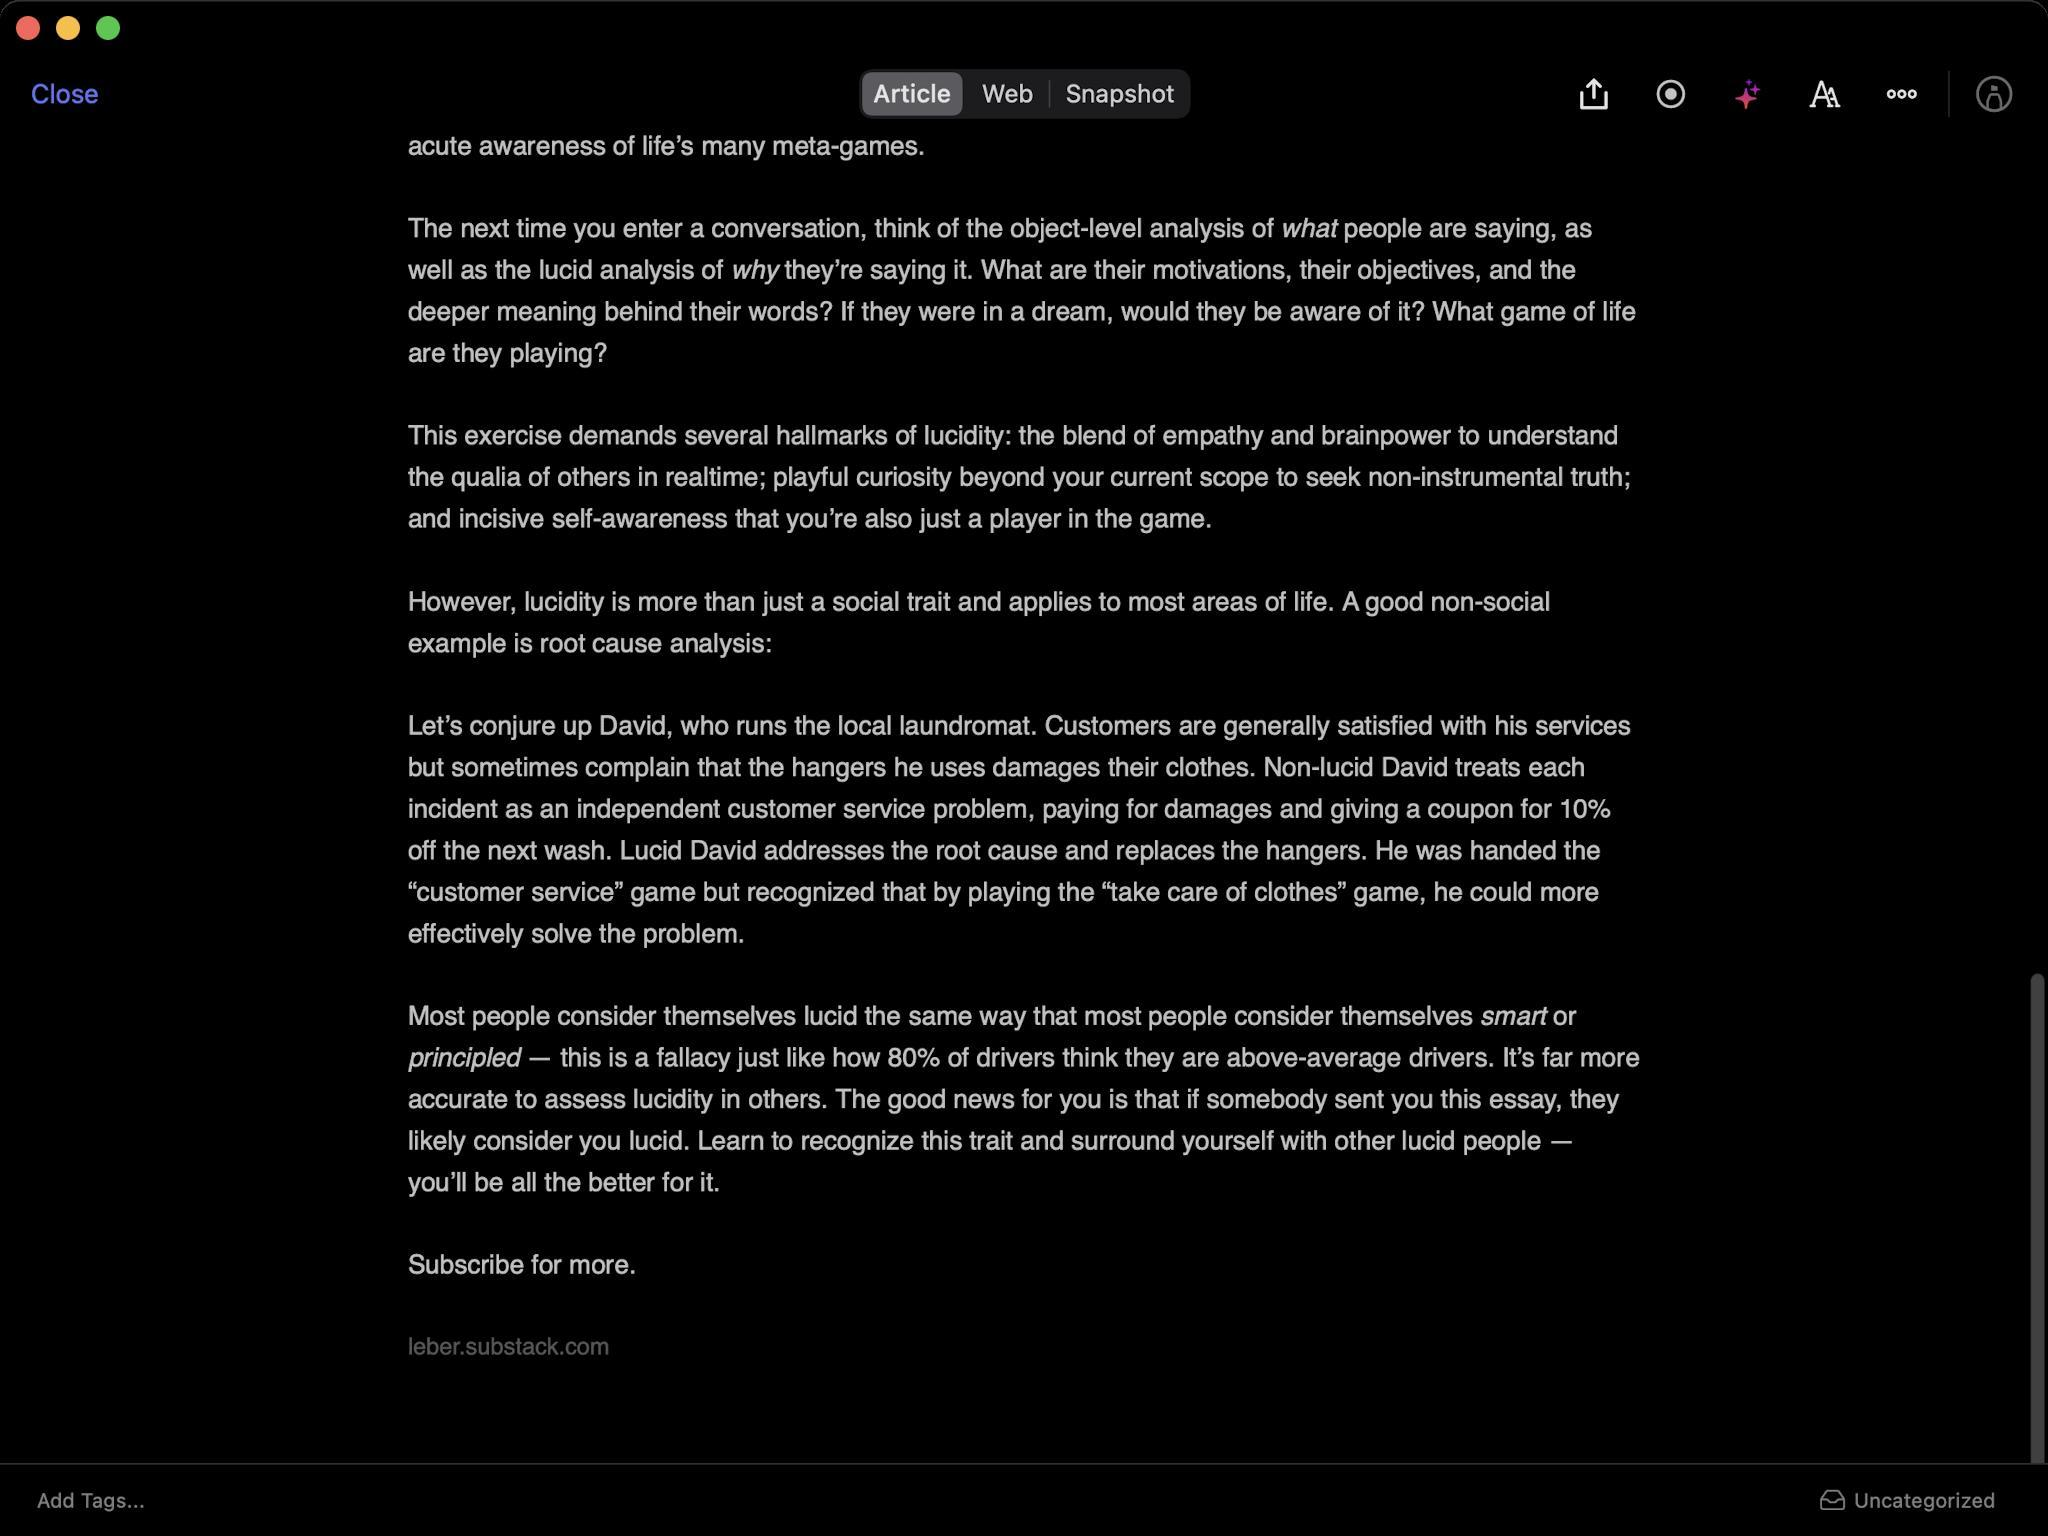
Accessibility tree:
{"name": "Cubox", "role": "AXWindow", "description": null, "role_description": "standard window", "value": null, "position": "351.00;95.00", "size": "1024;768", "children": [{"name": null, "role": "AXGroup", "description": null, "role_description": "group", "value": null, "position": "0.00;0.00", "size": "1024;768", "children": [{"name": null, "role": "AXGroup", "description": null, "role_description": "group", "value": null, "position": "0.00;0.00", "size": "1024;768", "children": [{"name": null, "role": "AXGroup", "description": null, "role_description": "Nav bar", "value": null, "position": "0.00;27.72", "size": "1024;38", "children": [{"name": null, "role": "AXButton", "description": "Close", "role_description": "button", "value": null, "position": "9.24;30.03", "size": "43;34", "children": []}, {"name": null, "role": "AXTabGroup", "description": null, "role_description": "tab group", "value": null, "position": "429.66;34.65", "size": "166;25", "children": [{"name": null, "role": "AXRadioButton", "description": "Article", "role_description": "tab", "value": 1, "position": "429.66;34.65", "size": "53;25", "children": []}, {"name": null, "role": "AXRadioButton", "description": "Web", "role_description": "tab", "value": 0, "position": "483.56;34.65", "size": "41;25", "children": []}, {"name": null, "role": "AXRadioButton", "description": "Snapshot", "role_description": "tab", "value": 0, "position": "525.14;34.65", "size": "70;25", "children": []}]}, {"name": null, "role": "AXButton", "description": "shareMore", "role_description": "button", "value": null, "position": "785.40;35.42", "size": "23;23", "children": []}, {"name": null, "role": "AXButton", "description": "shareUnread", "role_description": "button", "value": null, "position": "823.90;35.42", "size": "23;23", "children": []}, {"name": null, "role": "AXButton", "description": "insightIcon", "role_description": "button", "value": null, "position": "862.40;35.42", "size": "23;23", "children": []}, {"name": null, "role": "AXButton", "description": "shareReaderStyle", "role_description": "button", "value": null, "position": "900.90;35.42", "size": "23;23", "children": []}, {"name": null, "role": "AXButton", "description": "shareReaderMore", "role_description": "button", "value": null, "position": "939.40;35.42", "size": "23;23", "children": []}, {"name": null, "role": "AXButton", "description": "mark 0", "role_description": "button", "value": null, "position": "985.60;35.42", "size": "23;23", "children": []}]}, {"name": null, "role": "AXGroup", "description": null, "role_description": "group", "value": null, "position": "0.00;0.00", "size": "1024;768", "children": [{"name": null, "role": "AXGroup", "description": null, "role_description": "group", "value": null, "position": "0.00;0.00", "size": "1024;768", "children": [{"name": null, "role": "AXGroup", "description": null, "role_description": "group", "value": null, "position": "0.00;0.00", "size": "1024;768", "children": [{"name": null, "role": "AXGroup", "description": null, "role_description": "group", "value": null, "position": "0.00;0.00", "size": "1024;768", "children": [{"name": null, "role": "AXGroup", "description": null, "role_description": "group", "value": null, "position": "0.00;-1072.00", "size": "1025;770", "children": [{"name": null, "role": "AXGroup", "description": null, "role_description": "group", "value": null, "position": "0.00;-1072.00", "size": "1025;770", "children": [{"name": null, "role": "AXWebArea", "description": "On lucidity - by Leber - Vanguard Anthology", "role_description": "AXWebArea", "value": "", "position": "0.00;-1072.00", "size": "1025;1804", "children": [{"name": null, "role": "AXHeading", "description": "When someone just gets it", "role_description": "heading", "value": "1", "position": "204.00;-1011.00", "size": "266;27", "children": []}, {"name": null, "role": "AXLink", "description": "leber.substack.com", "role_description": "link", "value": "", "position": "204.00;-975.00", "size": "101;17", "children": []}, {"name": null, "role": "AXStaticText", "description": "Leber", "role_description": "text", "value": "", "position": "314.00;-975.00", "size": "32;17", "children": []}, {"name": null, "role": "AXStaticText", "description": "On lucky occasions, you’ll meet someone who just", "role_description": "text", "value": "", "position": "204.00;-929.00", "size": "296;18", "children": []}, {"name": null, "role": "AXStaticText", "description": "gets it", "role_description": "text", "value": "", "position": "498.00;-929.00", "size": "37;18", "children": []}, {"name": null, "role": "AXStaticText", "description": ". They pick up on your subtle hints and drop you some of their own. They understand the games of life, and are often very good at them. They are rabidly curious, sharply witty, and brightly playful. This person is", "role_description": "text", "value": "", "position": "204.00;-929.00", "size": "610;59", "children": []}, {"name": null, "role": "AXStaticText", "description": "lucid", "role_description": "text", "value": "", "position": "532.00;-888.00", "size": "29;18", "children": []}, {"name": null, "role": "AXStaticText", "description": ".", "role_description": "text", "value": "", "position": "559.00;-888.00", "size": "6;18", "children": []}, {"name": null, "role": "AXStaticText", "description": "In the words of F. Scott Fitzgerald (don’t index on who this was said about):", "role_description": "text", "value": "", "position": "204.00;-847.00", "size": "436;18", "children": []}, {"name": null, "role": "AXStaticText", "description": "“…there was something gorgeous about him, some heightened sensitivity to the promises of life, as if he were related to one of those intricate machines that register earthquakes ten thousand miles away.”", "role_description": "text", "value": "", "position": "220.00;-805.00", "size": "594;39", "children": []}, {"name": null, "role": "AXStaticText", "description": "Lucidity describes a person (as opposed to an action) the same way that", "role_description": "text", "value": "", "position": "204.00;-744.00", "size": "424;18", "children": []}, {"name": null, "role": "AXStaticText", "description": "smart", "role_description": "text", "value": "", "position": "626.00;-744.00", "size": "35;18", "children": []}, {"name": null, "role": "AXStaticText", "description": "does — a smart or lucid person will be smart or lucid in many different contexts.", "role_description": "text", "value": "", "position": "204.00;-744.00", "size": "599;39", "children": []}, {"name": null, "role": "AXStaticText", "description": "Here are three standard definitions of", "role_description": "text", "value": "", "position": "204.00;-681.00", "size": "221;18", "children": []}, {"name": null, "role": "AXStaticText", "description": "lucid", "role_description": "text", "value": "", "position": "423.00;-681.00", "size": "29;18", "children": []}, {"name": null, "role": "AXStaticText", "description": "that are helpful in triangulating an understanding of our new definition:", "role_description": "text", "value": "", "position": "204.00;-681.00", "size": "597;39", "children": []}, {"name": null, "role": "AXGroup", "description": "", "role_description": "list", "value": "", "position": "204.00;-622.00", "size": "617;126", "children": [{"name": null, "role": "AXStaticText", "description": "a specific piece of writing is lucid when it’s cogent and easy to understand.", "role_description": "text", "value": "", "position": "234.00;-620.00", "size": "433;18", "children": []}, {"name": null, "role": "AXStaticText", "description": "in medical terms, it’s said that dementia patients", "role_description": "text", "value": "", "position": "234.00;-578.00", "size": "284;18", "children": []}, {"name": null, "role": "AXStaticText", "description": "lack", "role_description": "text", "value": "", "position": "516.00;-578.00", "size": "25;18", "children": []}, {"name": null, "role": "AXStaticText", "description": "lucidity when they are unable to perceive basic realities about the world around them.", "role_description": "text", "value": "", "position": "234.00;-578.00", "size": "547;39", "children": []}, {"name": null, "role": "AXStaticText", "description": "lucid dreaming, a state of utter comprehension about your plane of existence.", "role_description": "text", "value": "", "position": "234.00;-516.00", "size": "449;18", "children": []}]}, {"name": null, "role": "AXStaticText", "description": "Thus, a", "role_description": "text", "value": "", "position": "204.00;-475.00", "size": "48;18", "children": []}, {"name": null, "role": "AXStaticText", "description": "lucid person", "role_description": "text", "value": "", "position": "251.00;-475.00", "size": "72;18", "children": []}, {"name": null, "role": "AXStaticText", "description": "is compelling, perceptive, and aware of life’s meta-games. Lucid people are the opposites of", "role_description": "text", "value": "", "position": "204.00;-475.00", "size": "580;39", "children": []}, {"name": null, "role": "AXStaticText", "description": "NPCs", "role_description": "text", "value": "", "position": "277.00;-454.00", "size": "36;18", "children": []}, {"name": null, "role": "AXStaticText", "description": ", those who play the games that life gives them without a second thought.", "role_description": "text", "value": "", "position": "311.00;-454.00", "size": "427;18", "children": []}, {"name": null, "role": "AXStaticText", "description": "Lucid people aren’t dogmatic.", "role_description": "text", "value": "", "position": "204.00;-412.00", "size": "175;17", "children": []}, {"name": null, "role": "AXStaticText", "description": "Most ideologies are full of heuristics that non-lucid people rely on since they can’t actively evaluate different situations.", "role_description": "text", "value": "", "position": "204.00;-412.00", "size": "613;38", "children": []}, {"name": null, "role": "AXStaticText", "description": "Since they have eclectic life philosophies, lucid people are full of surprises and it’s hard to predict what they’ll say or do next. That’s often why the conversations will go well and they will", "role_description": "text", "value": "", "position": "204.00;-392.00", "size": "603;60", "children": []}, {"name": null, "role": "AXStaticText", "description": "just get it", "role_description": "text", "value": "", "position": "305.00;-350.00", "size": "54;18", "children": []}, {"name": null, "role": "AXStaticText", "description": "— they are actually thinking about what you’re saying and not just following a script.", "role_description": "text", "value": "", "position": "204.00;-350.00", "size": "605;39", "children": []}, {"name": null, "role": "AXStaticText", "description": "Don’t confuse lucidity and competence. Competence is when you’re good at life’s games; lucidity is knowing which game you’re playing. Disaster can arise if you end up being good at the wrong game.", "role_description": "text", "value": "", "position": "204.00;-288.00", "size": "582;38", "children": []}, {"name": null, "role": "AXStaticText", "description": "Take, for example, the couple Stacy and James. When they argue, Stacy quickly devolves to making irrational, emotional arguments. James has two options:", "role_description": "text", "value": "", "position": "204.00;-226.00", "size": "582;39", "children": []}, {"name": null, "role": "AXGroup", "description": "", "role_description": "list", "value": "", "position": "204.00;-167.00", "size": "617;64", "children": [{"name": null, "role": "AXStaticText", "description": "be", "role_description": "text", "value": "", "position": "234.00;-165.00", "size": "20;18", "children": []}, {"name": null, "role": "AXStaticText", "description": "competent", "role_description": "text", "value": "", "position": "252.00;-165.00", "size": "63;18", "children": []}, {"name": null, "role": "AXStaticText", "description": "and deconstruct Stacy’s arguments using logic and rationality;", "role_description": "text", "value": "", "position": "314.00;-165.00", "size": "363;18", "children": []}, {"name": null, "role": "AXStaticText", "description": "be", "role_description": "text", "value": "", "position": "234.00;-123.00", "size": "20;18", "children": []}, {"name": null, "role": "AXStaticText", "description": "lucid", "role_description": "text", "value": "", "position": "252.00;-123.00", "size": "29;18", "children": []}, {"name": null, "role": "AXStaticText", "description": "and recognize the abstract games at play by choosing to appeal to Stacy’s emotions.", "role_description": "text", "value": "", "position": "279.00;-123.00", "size": "496;18", "children": []}]}, {"name": null, "role": "AXStaticText", "description": "The competent James frustrates both participants. The lucid James understands Stacy the way she wants to be understood, leading to better outcomes for everybody.", "role_description": "text", "value": "", "position": "204.00;-81.00", "size": "614;38", "children": []}, {"name": null, "role": "AXStaticText", "description": "This scenario brings to mind the classic contrast between intelligence and wisdom, most concisely: “intelligence is knowing the right answer, wisdom is knowing when to say it.” Wisdom overlaps with lucidity, but not entirely. An experienced old man can be wise but not lucid, and a bright young woman can be lucid but not wise. Wisdom is about qualitative knowledge gained through life experience, whereas lucidity is an acute awareness of life’s many meta-games.", "role_description": "text", "value": "", "position": "204.00;-20.00", "size": "617;101", "children": []}, {"name": null, "role": "AXStaticText", "description": "The next time you enter a conversation, think of the object-level analysis of", "role_description": "text", "value": "", "position": "204.00;105.00", "size": "437;18", "children": []}, {"name": null, "role": "AXStaticText", "description": "what", "role_description": "text", "value": "", "position": "639.00;105.00", "size": "30;18", "children": []}, {"name": null, "role": "AXStaticText", "description": "people are saying, as well as the lucid analysis of", "role_description": "text", "value": "", "position": "204.00;105.00", "size": "593;39", "children": []}, {"name": null, "role": "AXStaticText", "description": "why", "role_description": "text", "value": "", "position": "364.00;126.00", "size": "26;18", "children": []}, {"name": null, "role": "AXStaticText", "description": "they’re saying it. What are their motivations, their objectives, and the deeper meaning behind their words? If they were in a dream, would they be aware of it? What game of life are they playing?", "role_description": "text", "value": "", "position": "204.00;126.00", "size": "615;59", "children": []}, {"name": null, "role": "AXStaticText", "description": "This exercise demands several hallmarks of lucidity: the blend of empathy and brainpower to understand the qualia of others in realtime; playful curiosity beyond your current scope to seek non-instrumental truth; and incisive self-awareness that you’re also just a player in the game.", "role_description": "text", "value": "", "position": "204.00;208.00", "size": "612;60", "children": []}, {"name": null, "role": "AXStaticText", "description": "However, lucidity is more than just a social trait and applies to most areas of life. A good non-social example is root cause analysis:", "role_description": "text", "value": "", "position": "204.00;291.00", "size": "572;39", "children": []}, {"name": null, "role": "AXStaticText", "description": "Let’s conjure up David, who runs the local laundromat. Customers are generally satisfied with his services but sometimes complain that the hangers he uses damages their clothes. Non-lucid David treats each incident as an independent customer service problem, paying for damages and giving a coupon for 10% off the next wash. Lucid David addresses the root cause and replaces the hangers. He was handed the “customer service” game but recognized that by playing the “take care of clothes” game, he could more effectively solve the problem.", "role_description": "text", "value": "", "position": "204.00;353.00", "size": "613;122", "children": []}, {"name": null, "role": "AXStaticText", "description": "Most people consider themselves lucid the same way that most people consider themselves", "role_description": "text", "value": "", "position": "204.00;498.00", "size": "537;18", "children": []}, {"name": null, "role": "AXStaticText", "description": "smart", "role_description": "text", "value": "", "position": "739.00;498.00", "size": "38;18", "children": []}, {"name": null, "role": "AXStaticText", "description": "or", "role_description": "text", "value": "", "position": "776.00;498.00", "size": "13;18", "children": []}, {"name": null, "role": "AXStaticText", "description": "principled", "role_description": "text", "value": "", "position": "204.00;519.00", "size": "57;18", "children": []}, {"name": null, "role": "AXStaticText", "description": "— this is a fallacy just like how 80% of drivers think they are above-average drivers. It’s far more accurate to assess lucidity in others. The good news for you is that if somebody sent you this essay, they likely consider you lucid. Learn to recognize this trait and surround yourself with other lucid people — you’ll be all the better for it.", "role_description": "text", "value": "", "position": "204.00;519.00", "size": "617;81", "children": []}, {"name": null, "role": "AXStaticText", "description": "Subscribe for more.", "role_description": "text", "value": "", "position": "204.00;622.00", "size": "115;18", "children": []}, {"name": null, "role": "AXLink", "description": "leber.substack.com", "role_description": "link", "value": "", "position": "204.00;665.00", "size": "101;16", "children": []}]}]}]}]}]}, {"name": null, "role": "AXButton", "description": null, "role_description": "button", "value": null, "position": "18.48;739.97", "size": "862;20", "children": []}, {"name": null, "role": "AXButton", "description": null, "role_description": "button", "value": null, "position": "903.21;739.97", "size": "102;20", "children": []}]}]}]}]}, {"name": null, "role": "AXButton", "description": null, "role_description": "close button", "value": null, "position": "7.00;6.00", "size": "14;16", "children": []}, {"name": null, "role": "AXButton", "description": null, "role_description": "full screen button", "value": null, "position": "47.00;6.00", "size": "14;16", "children": [{"name": null, "role": "AXGroup", "description": null, "role_description": "group", "value": null, "position": "47.00;6.00", "size": "14;16", "children": [{"name": null, "role": "AXGroup", "description": null, "role_description": "group", "value": null, "position": "47.00;6.00", "size": "14;16", "children": []}]}]}, {"name": null, "role": "AXButton", "description": null, "role_description": "minimize button", "value": null, "position": "27.00;6.00", "size": "14;16", "children": []}]}